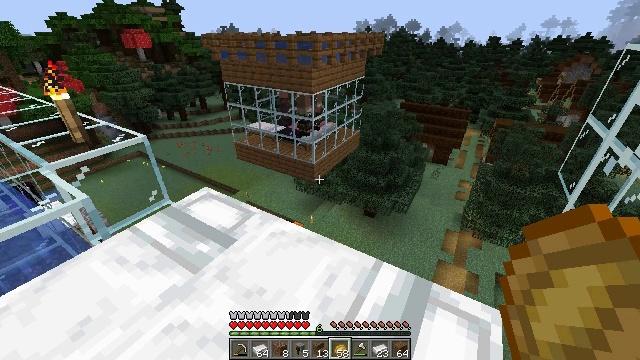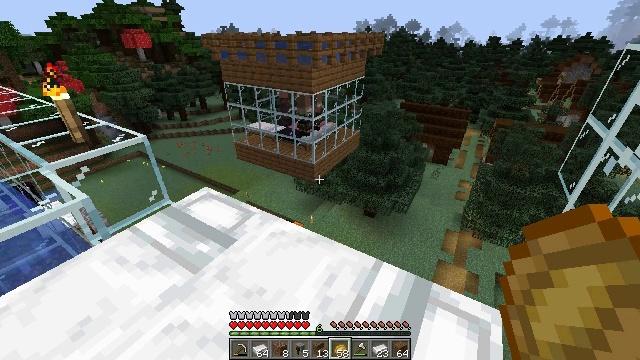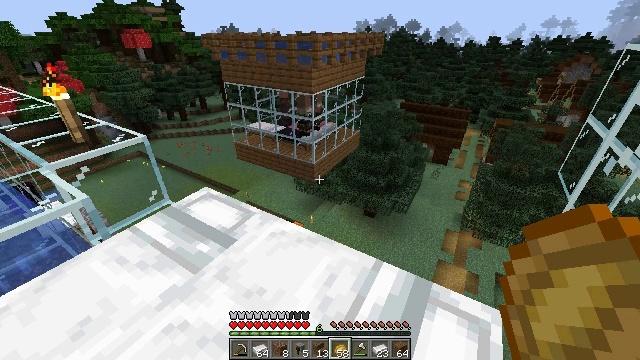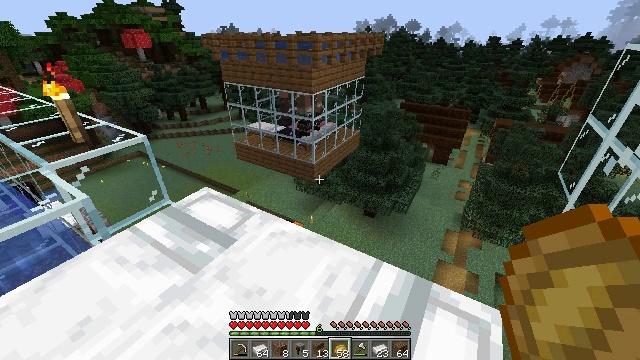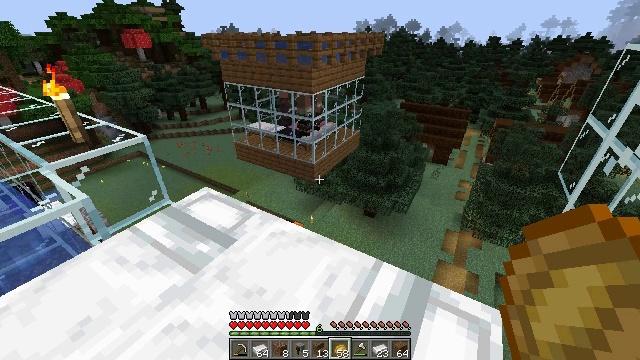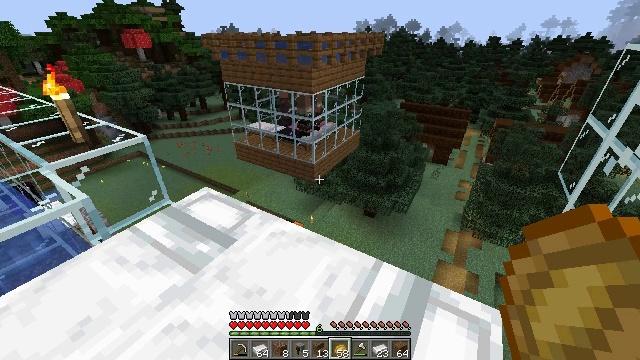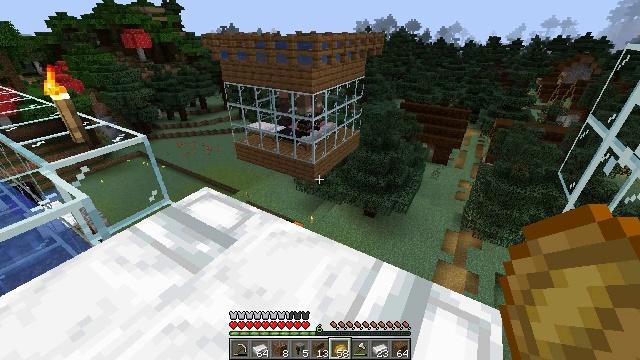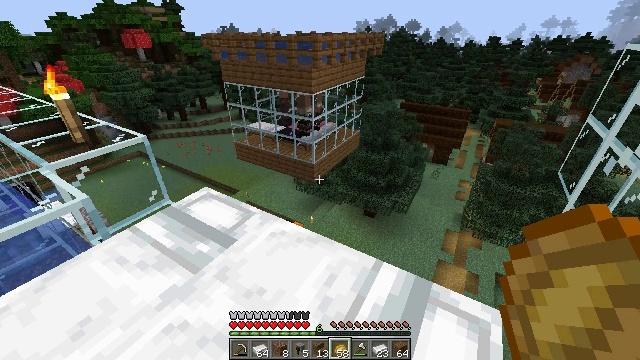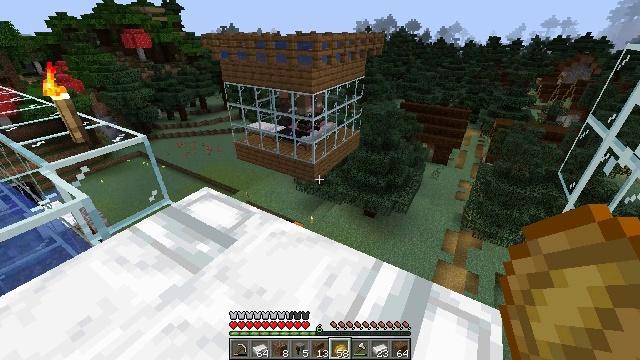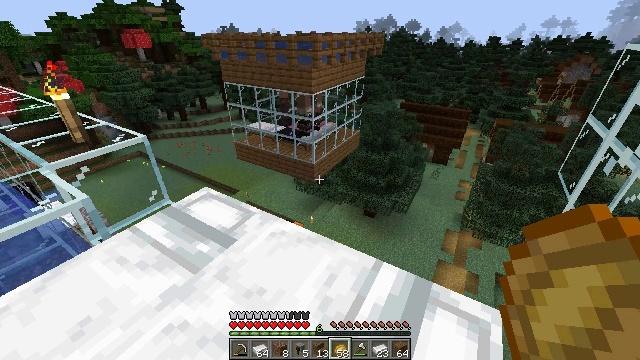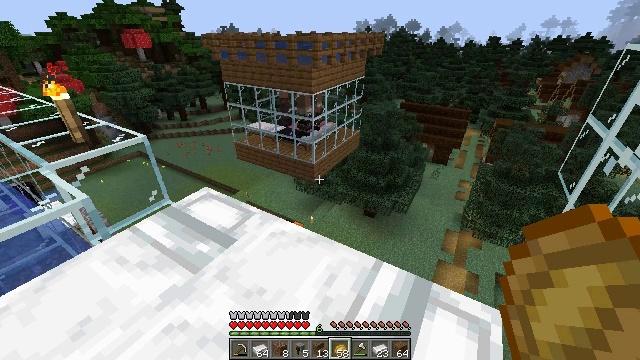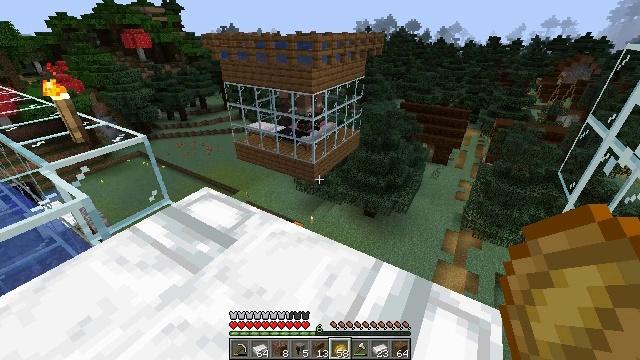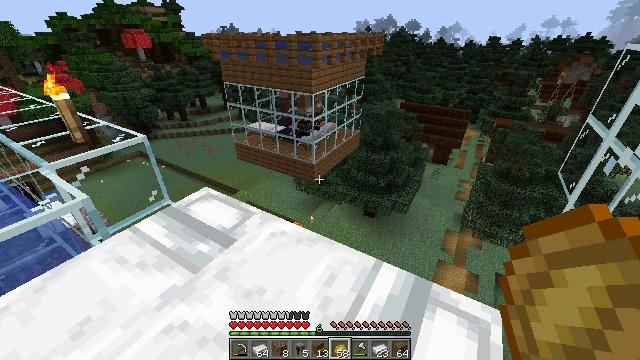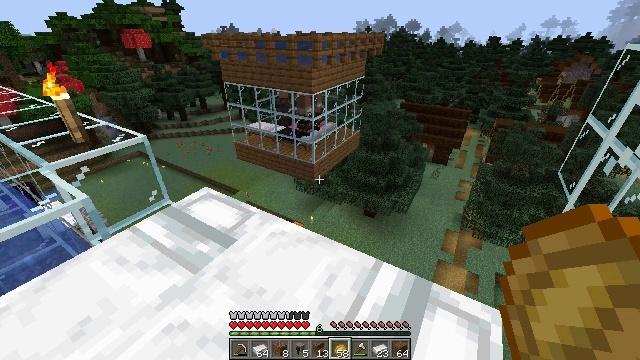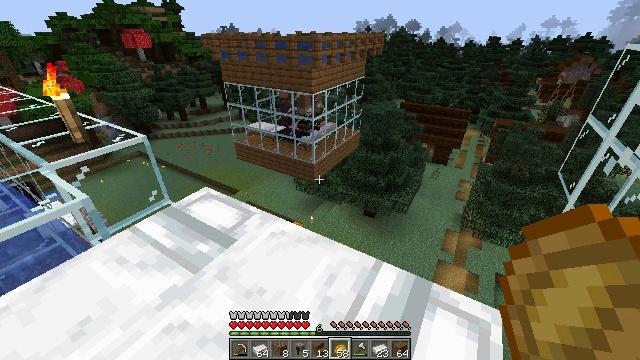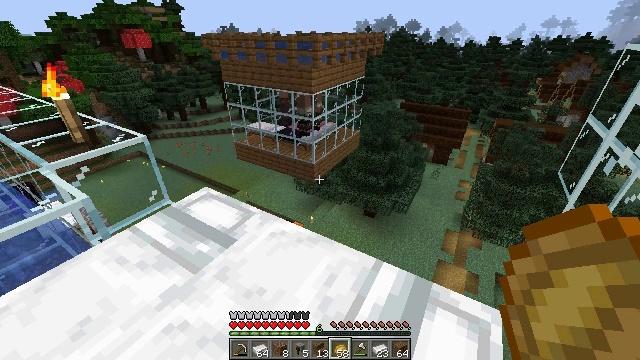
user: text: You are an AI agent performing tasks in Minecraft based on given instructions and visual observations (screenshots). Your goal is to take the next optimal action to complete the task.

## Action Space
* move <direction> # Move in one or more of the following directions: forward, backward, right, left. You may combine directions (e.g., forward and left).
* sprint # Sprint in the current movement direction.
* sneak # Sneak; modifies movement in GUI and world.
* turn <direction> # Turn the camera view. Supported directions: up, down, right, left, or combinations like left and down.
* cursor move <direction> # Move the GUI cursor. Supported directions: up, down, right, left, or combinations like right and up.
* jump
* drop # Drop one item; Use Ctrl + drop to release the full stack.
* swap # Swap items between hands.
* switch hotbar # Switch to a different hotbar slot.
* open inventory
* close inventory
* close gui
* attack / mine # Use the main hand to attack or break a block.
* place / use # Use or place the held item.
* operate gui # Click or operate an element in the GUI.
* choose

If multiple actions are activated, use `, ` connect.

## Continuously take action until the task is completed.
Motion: motion action
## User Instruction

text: Gather the smithing table into your inventory.
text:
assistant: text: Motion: no_op
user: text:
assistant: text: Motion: no_op
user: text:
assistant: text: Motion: no_op
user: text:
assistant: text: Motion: no_op
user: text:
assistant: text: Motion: no_op
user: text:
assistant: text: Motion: no_op
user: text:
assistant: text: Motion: no_op
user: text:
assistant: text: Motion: no_op
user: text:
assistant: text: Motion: no_op
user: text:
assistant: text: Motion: no_op
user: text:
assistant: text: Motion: no_op
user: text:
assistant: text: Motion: no_op
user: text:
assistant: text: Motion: no_op
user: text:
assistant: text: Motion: no_op
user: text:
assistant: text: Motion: no_op
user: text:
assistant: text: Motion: no_op
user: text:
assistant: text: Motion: no_op
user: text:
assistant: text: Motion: no_op
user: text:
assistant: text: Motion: no_op
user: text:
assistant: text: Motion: no_op
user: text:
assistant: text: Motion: no_op
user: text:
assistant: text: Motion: no_op
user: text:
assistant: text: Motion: no_op
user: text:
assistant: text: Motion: no_op
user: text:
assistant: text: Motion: no_op
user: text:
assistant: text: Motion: no_op
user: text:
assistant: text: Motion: no_op
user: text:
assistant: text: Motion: no_op
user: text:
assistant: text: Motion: no_op
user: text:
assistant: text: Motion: no_op